Question: Just want to know why 'Tuareg mode' shows different colour for functions?
for example, as shown below, function 'create_percolation' and 'index_of' show 'blue' color and 'is_open' is in brown color.

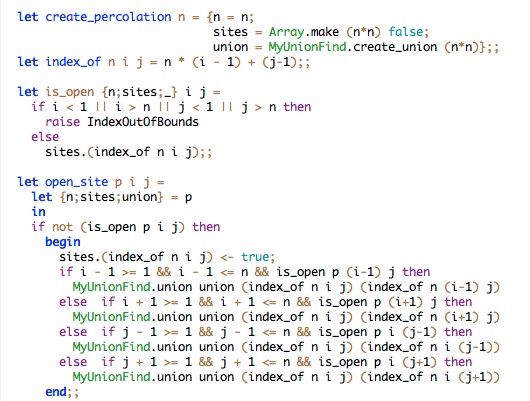
Answer: It is simply a bug of Tuareg. If the first arg of function is a record, Tuareg fails to recognize it as a function definition. Tuareg is written in emacs lisp and itself knows nothing about OCaml syntax tree like OCaml compiler does. So you should not expect something perfect from it. If you do not like it, how about submit a bug report to tuareg mode development website?